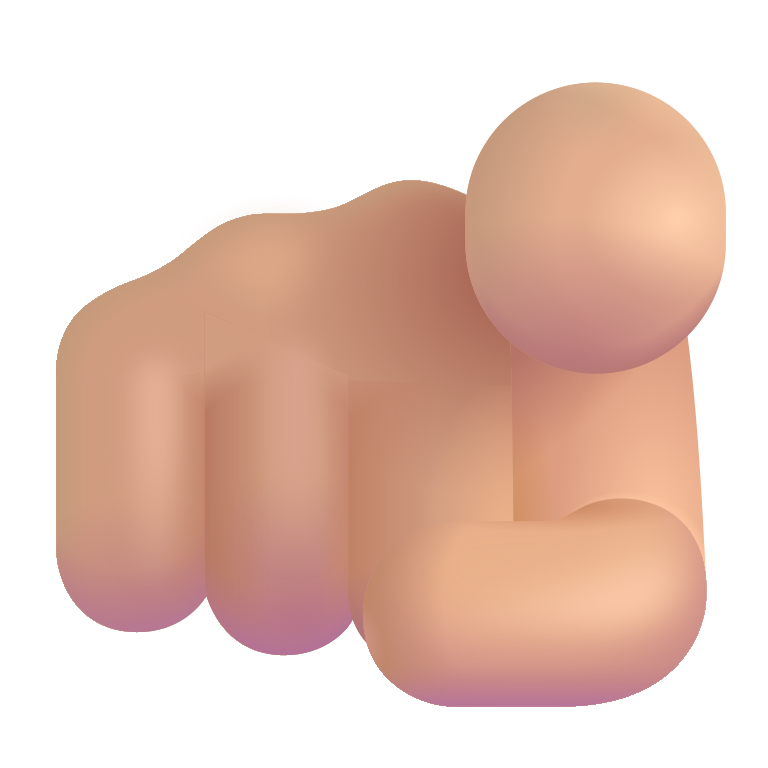
index pointing at the viewer color  light